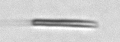
Label: fiber